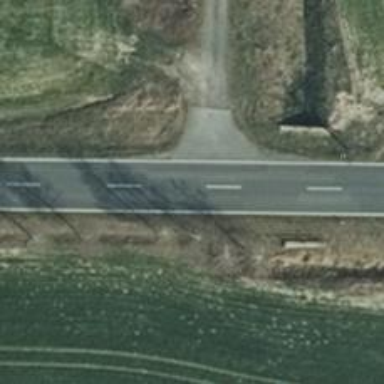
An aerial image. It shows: Asphalt track with grade1 surface.